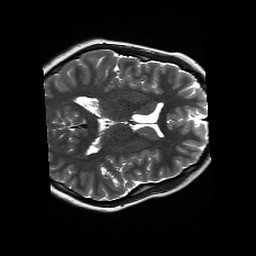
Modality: T2w
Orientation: axial
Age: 20
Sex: female